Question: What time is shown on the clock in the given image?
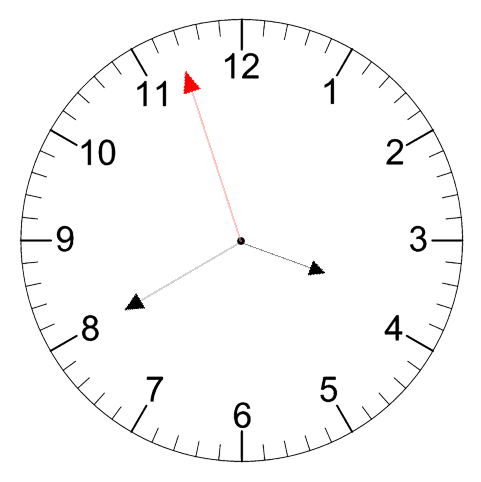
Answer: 03:39:57